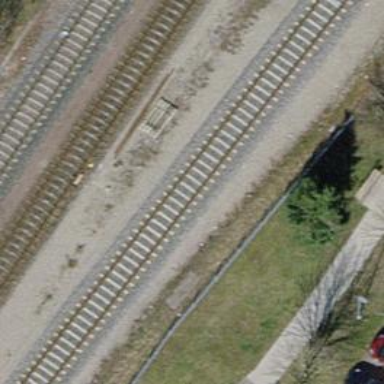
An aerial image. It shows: Single-track electrified railway siding with contact line for service.